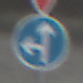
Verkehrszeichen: VorgeschriebeneFahrtrichtungGeradeausOderLinks
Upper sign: VorfahrtGewaehren
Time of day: Midday
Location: Outdoor (Suburban)
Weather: Overcast
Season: NotSpecified
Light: Natural